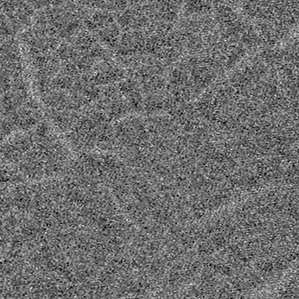
Label: frost